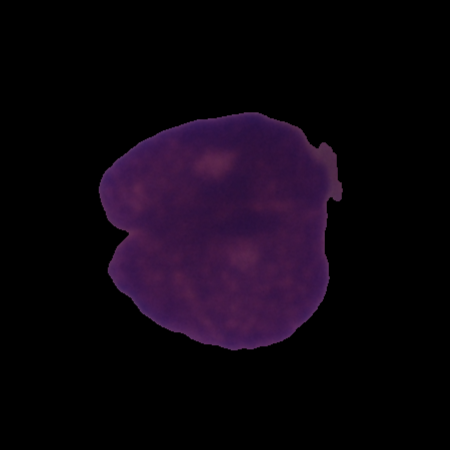
Label: cancer